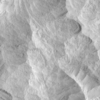
Label: not_dusty